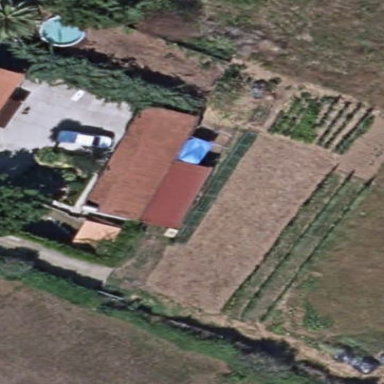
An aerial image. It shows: Shed.